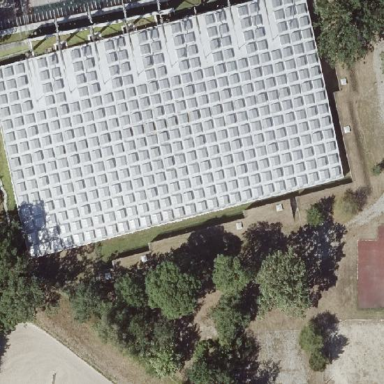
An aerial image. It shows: Sports centre with multiple sports facilities.